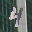
Label: 4